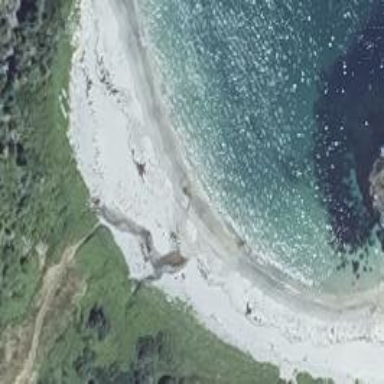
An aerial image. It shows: Scenic beach with natural beauty.